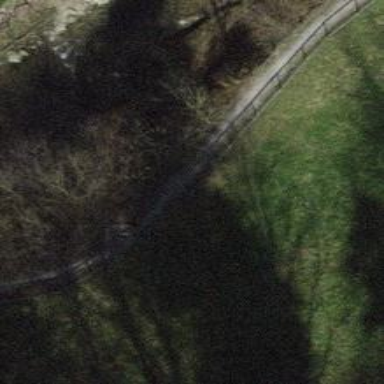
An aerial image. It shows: Cycle barrier.